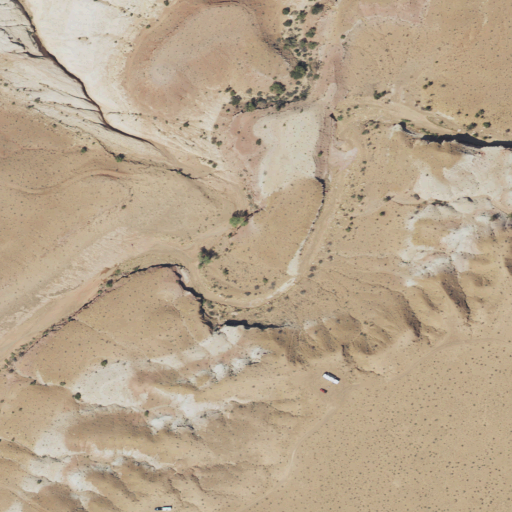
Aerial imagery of valley in Utah named South Temple Wash containing shrub and barren land